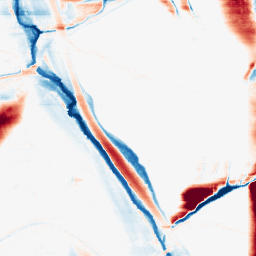
Category: morphological
Decomposition family: morphological_rect
Decomposition parameters: operation: average
width: 50
height: 5
Upsampling method: lanczos
Upsampling parameters: scale: 2
Upsampling scale: 2